Question: I have written a simple demonstration program so that I can understand the 'pthread_join()' function.
I know how to use the 'pthread_condition_wait()' function to allow asynchronous threading but I'm trying to understand how I can do similar work using the 'pthread_join()' function.
In the program below I pass ID to function. Inside function I call the 'pthread_join()' function and pass in ID. I expected this to cause to run first and then for to run second, but what I'm getting is that they both run concurrently.
Is this because only one thread can use the 'pthread_join()' function at a time and that I am already using the 'pthread_join()' function when I call it from the ?
'''
#include <stdio.h>
#include <stdlib.h>
#include <pthread.h>
void *functionCount1();
void *functionCount2(void*);
int main()
{
/*
How to Compile
gcc -c foo
gcc -pthread -o foo foo.o
*/
printf("
");
int rc;
pthread_t thread1, thread2;
/* Create two thread --I took out error checking for clarity*/
pthread_create( &thread1, NULL, &functionCount1, NULL)
pthread_create( &thread2, NULL, &functionCount2, &thread1)
pthread_join( thread1, NULL);
pthread_join( thread2, NULL);
printf("
");
exit(0);
}
void *functionCount1()
{
printf("
Function 1");
sleep(5);
printf("
Function 1");
return(NULL);
}
void *functionCount2(void* argument)
{
pthread_t* threadID = (pthread_t*) argument;
pthread_join(*threadID, NULL);
printf("
Function 2");
sleep(5);
printf("
Function 2");
return(NULL);
}
'''
Output:

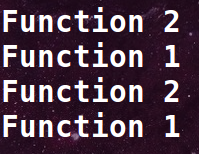
Answer: When threads are created using 'pthread_create()', both threads start execution concurrently and there's no fixed ordering on their order of execution. The order depends on the OS scheduling and number of processors available etc. In any case, that can't be determined and that's the point of threads anyway.
What happens when you call 'pthread_join()', the caller waits for thread that join with to terminate. So main thread waits for 'thread1' to terminate and then for 'thread2'. But while main waits for 'thread1', 'thread2' might have finished execution and terminated already. In this case, 'pthread_join(thread2, NULL);' would return immediately.
You have a bigger problem in your code. You are passing 'thread1''s ID to 'thread2'. But if 'thread1' finished execution before 'thread2' starts, then you are going be using an invalid thread identifier, . Another problem is that your main thread and 'thread2' both trying to join with 'thread1'. In short, 'pthread_join()' is not the right tool for synchronization between multiple threads. As you stated, you be using conditional variable/mutexes for this purpose.
I suggest, you remove 'pthread_join()' from 'thread2', to fix undefined behaviour and if you want serial execution of threads, then you have to create threads one after another and let them and wait for the previous thread to terminate ('pthread_join()'). But there's very little practical use in doing this. Or let the threads wait on a conditional variable before doing anything and you can make the threads communicate in the order you desire using conditional variables.